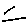
Label: line